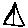
Label: triangle